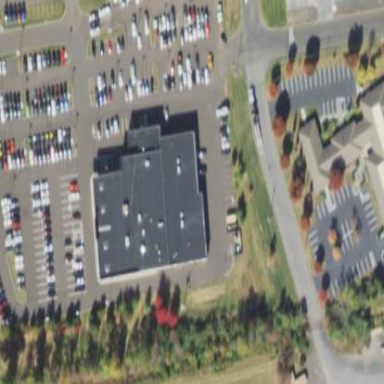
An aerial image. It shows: Car shop building.